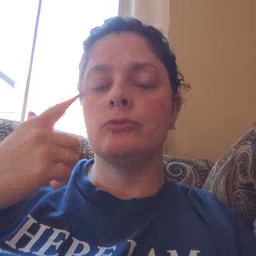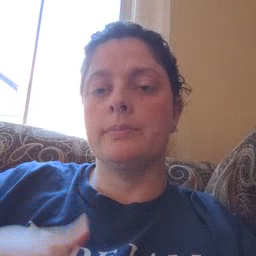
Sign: cry